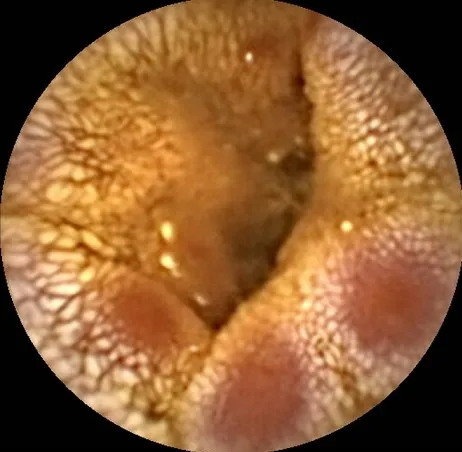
Submucosal edema with lymphangiectasias and erythematous sites on top of some jejunal valves.
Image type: pathology (acid_fast)